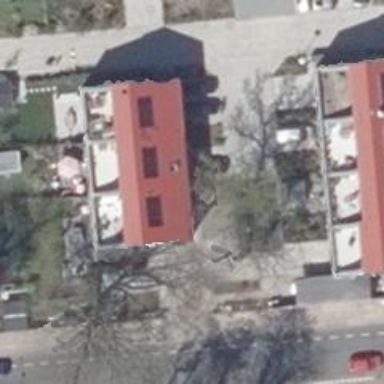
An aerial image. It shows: It is living street with no sidewalk.